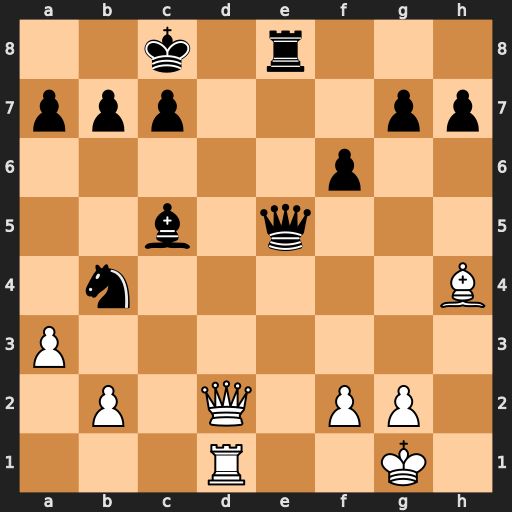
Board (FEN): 2k1r3/ppp3pp/5p2/2b1q3/1n5B/P7/1P1Q1PP1/3R2K1
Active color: w
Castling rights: -
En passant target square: -
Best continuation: Qd7+ Kb8 Qd8+ Rxd8 Rxd8#